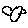
Label: bird